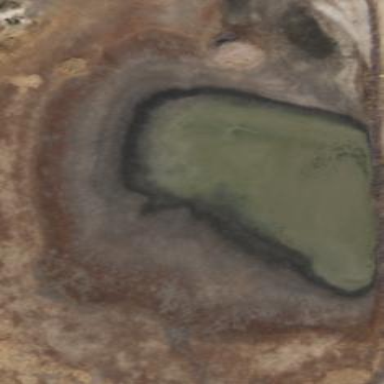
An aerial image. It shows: Natural lake or reservoir with water.